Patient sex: F
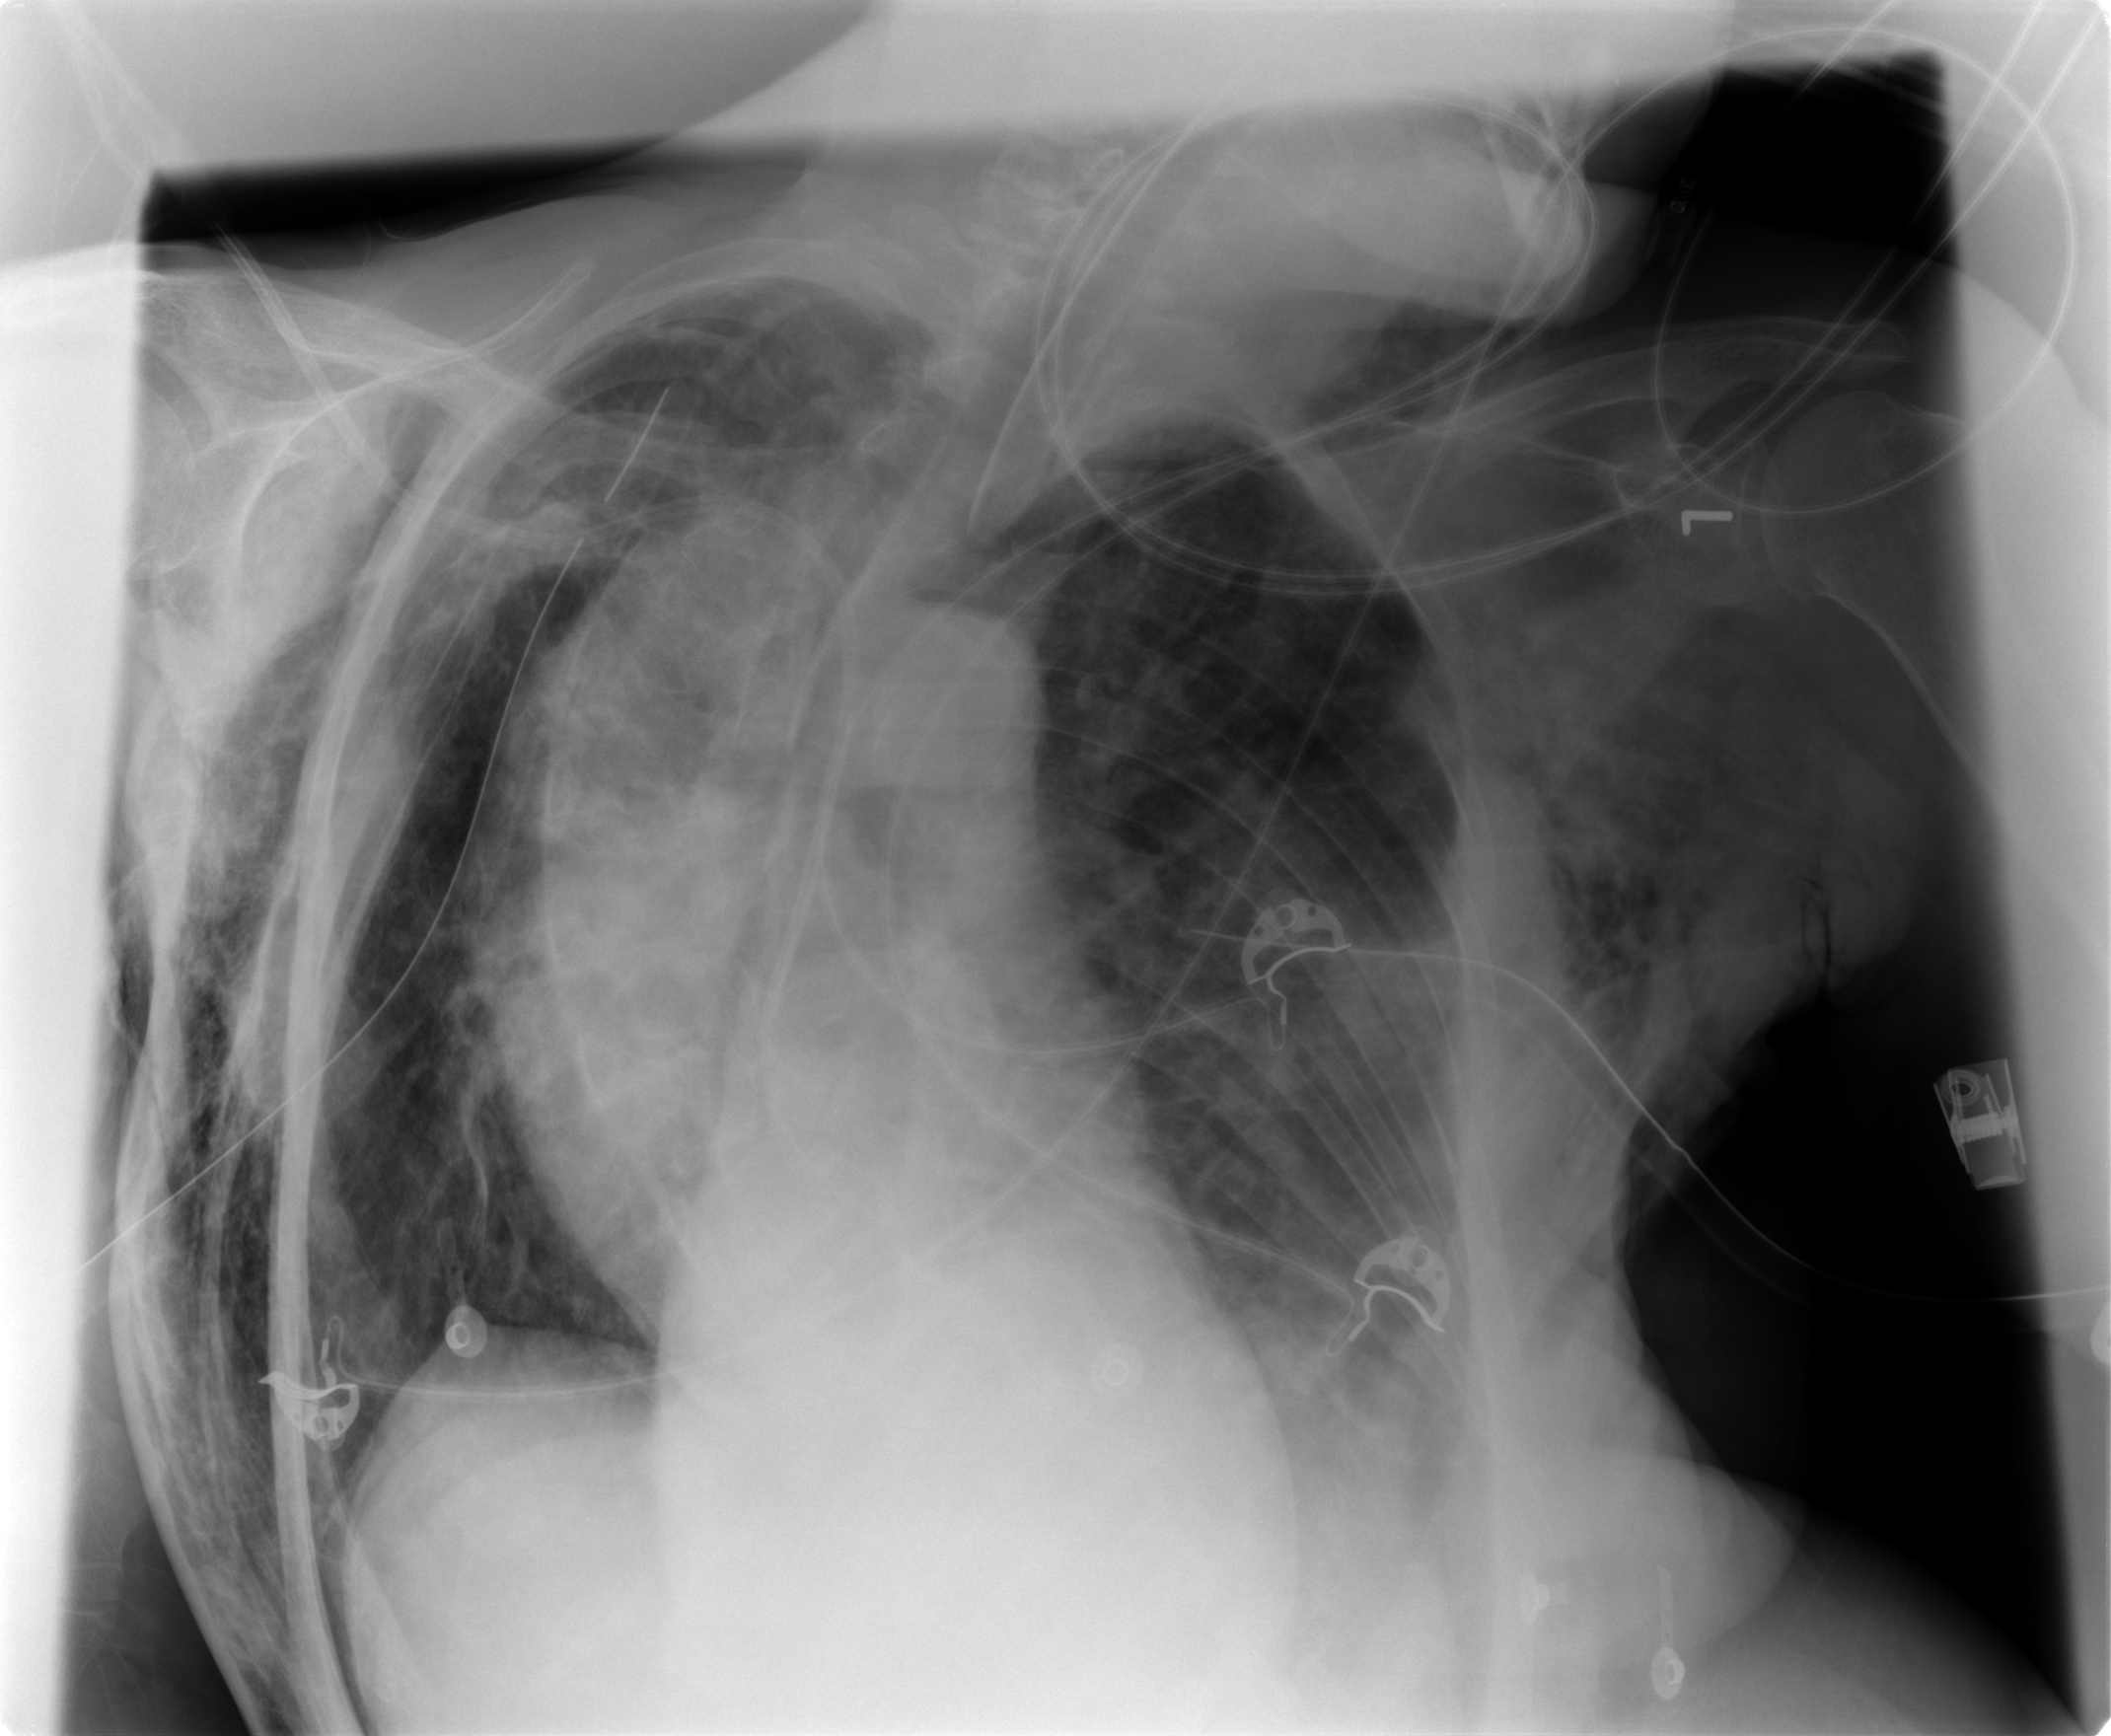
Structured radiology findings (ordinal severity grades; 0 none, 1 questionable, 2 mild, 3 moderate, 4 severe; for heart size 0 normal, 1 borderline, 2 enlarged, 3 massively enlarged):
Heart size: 0
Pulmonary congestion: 0
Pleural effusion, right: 2
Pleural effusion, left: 2
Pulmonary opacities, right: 0
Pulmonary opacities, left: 0
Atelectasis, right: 3
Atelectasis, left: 3